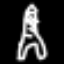
Label: The Eiffel Tower